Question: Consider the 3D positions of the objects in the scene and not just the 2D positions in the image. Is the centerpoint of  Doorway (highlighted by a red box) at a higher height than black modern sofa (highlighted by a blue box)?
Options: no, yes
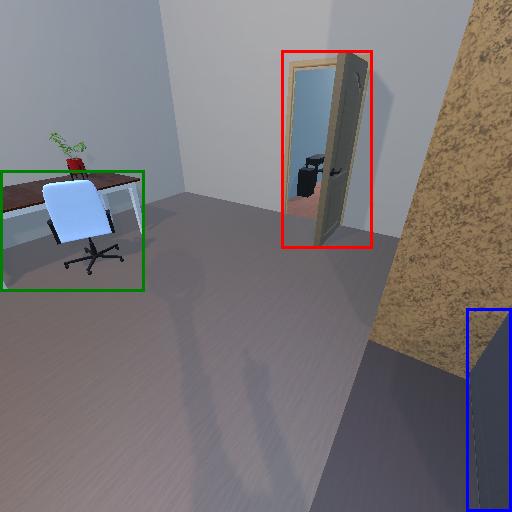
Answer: no